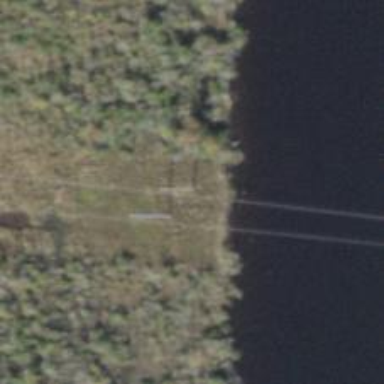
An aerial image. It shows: Power pole.